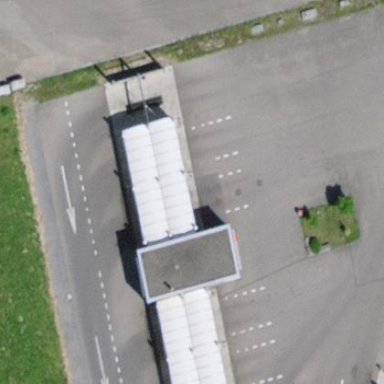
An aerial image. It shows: Building serving as car wash facility.